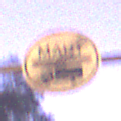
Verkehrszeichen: EndeMautpflicht
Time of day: Night
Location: Outdoor (Urban)
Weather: Clear
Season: NotSpecified
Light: Artificial